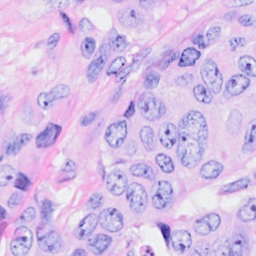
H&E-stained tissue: Breast